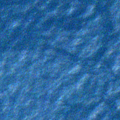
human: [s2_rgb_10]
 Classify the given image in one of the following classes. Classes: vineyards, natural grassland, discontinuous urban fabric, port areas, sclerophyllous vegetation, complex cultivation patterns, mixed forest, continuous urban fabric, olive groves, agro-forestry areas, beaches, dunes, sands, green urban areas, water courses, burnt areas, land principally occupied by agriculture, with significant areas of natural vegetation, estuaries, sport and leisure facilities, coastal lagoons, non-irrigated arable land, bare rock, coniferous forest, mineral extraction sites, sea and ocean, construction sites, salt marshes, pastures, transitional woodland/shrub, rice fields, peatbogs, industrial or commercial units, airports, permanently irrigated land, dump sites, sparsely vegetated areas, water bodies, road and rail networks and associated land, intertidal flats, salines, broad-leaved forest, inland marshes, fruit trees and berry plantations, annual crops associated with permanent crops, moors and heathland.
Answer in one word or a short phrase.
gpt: sea and ocean